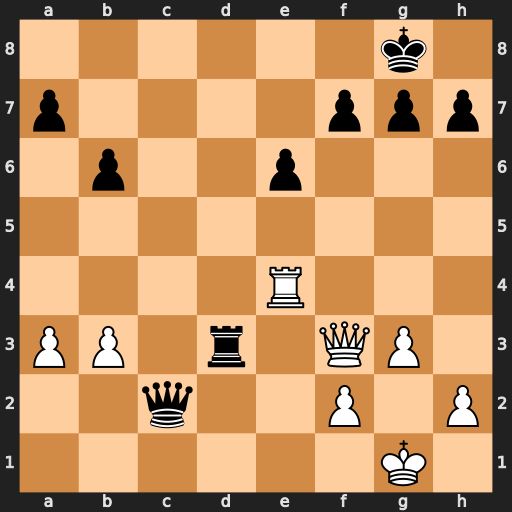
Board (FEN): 6k1/p4ppp/1p2p3/8/4R3/PP1r1QP1/2q2P1P/6K1
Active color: w
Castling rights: -
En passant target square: -
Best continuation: Rd4 Qc1+ Kg2